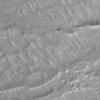
Label: not_dusty